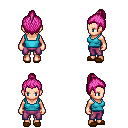
a pixel art fantasy rpg character, female body template, human, light skin, teal pirate shirt, magenta pants, pink short topknot hairstyle, brown slippers, four views (front, back, left, right), 2x2 character sprite sheet, small pixel art, hard edges, no anti-aliasing